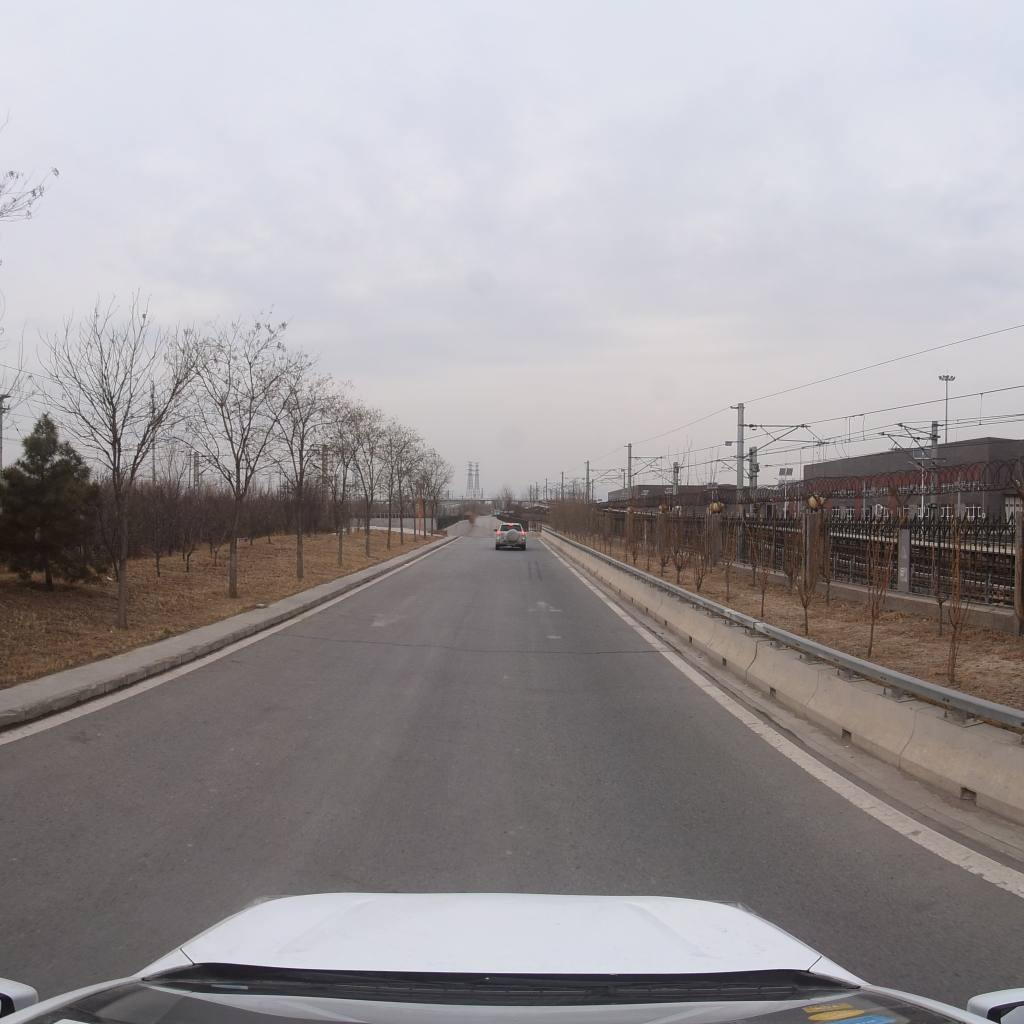
Region: Fengtai
Road damage annotations: transverse crack